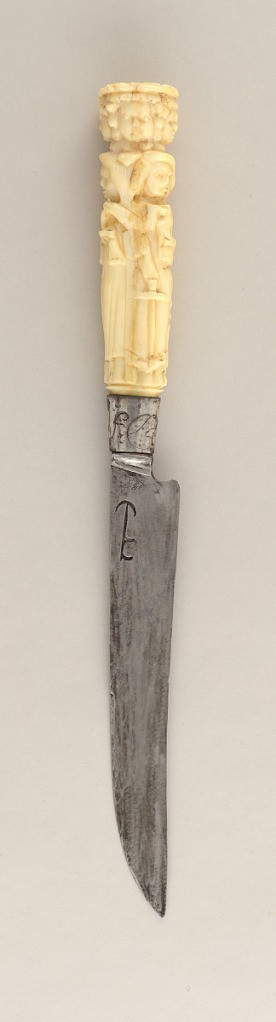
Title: Knife
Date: ca. 1680–1700
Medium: ivory, silver, steel
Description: Straight-sided blade with upper edge pointing towards the lower edge; plain bolster. Silver ferrule engraved with initials "W v D S." Ivory handle carved in deep relief. Three virtues: Justice, with sword and scale, Hope, with anchor and bird, and Charity with candle (?) and three children. Four faces on top end of handle; cap of handle floral-shaped.